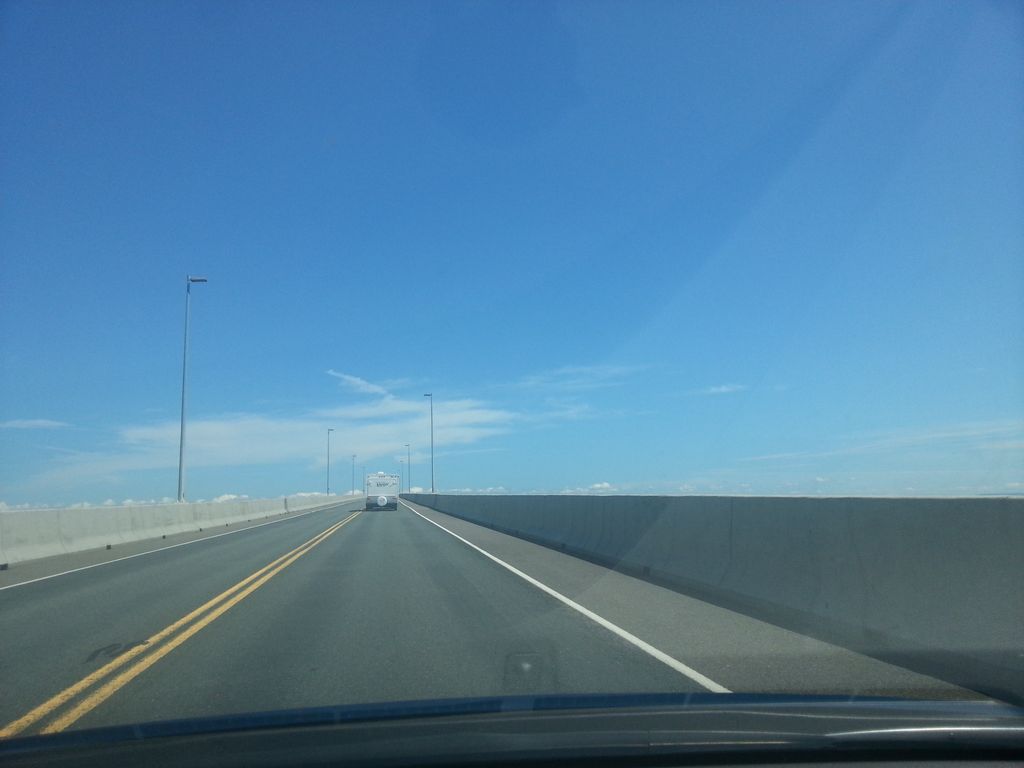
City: charlottetown